Identify the transformations in the second image compared to the first.
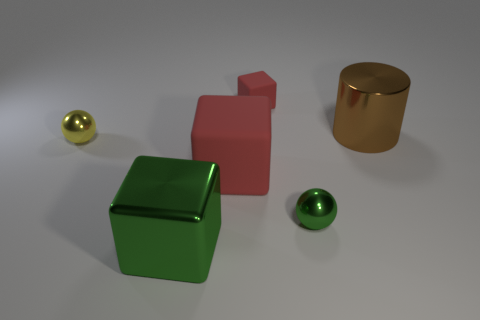
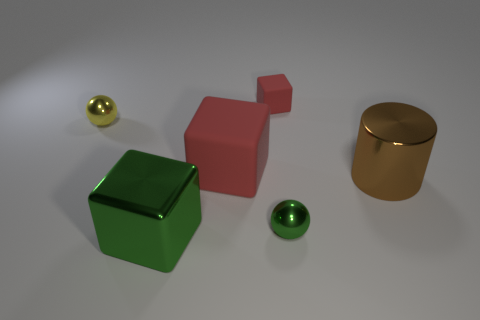
the cylinder changed its location
the cylinder is in a different location
the big brown metal object changed its location
the brown thing moved
the large brown metallic cylinder behind the small green thing changed its location
the brown metal thing is in a different location
the big brown metal cylinder on the right side of the tiny matte thing moved
the large brown metallic cylinder on the right side of the tiny matte cube changed its location
the large brown metal cylinder that is to the right of the green shiny ball changed its location